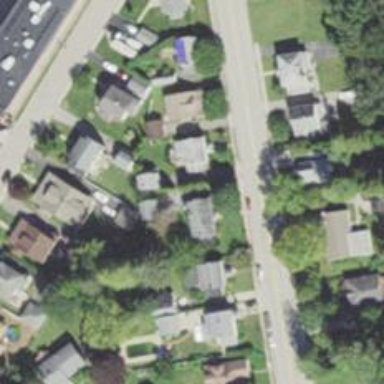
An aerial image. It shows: Residential driveway serving as service road.